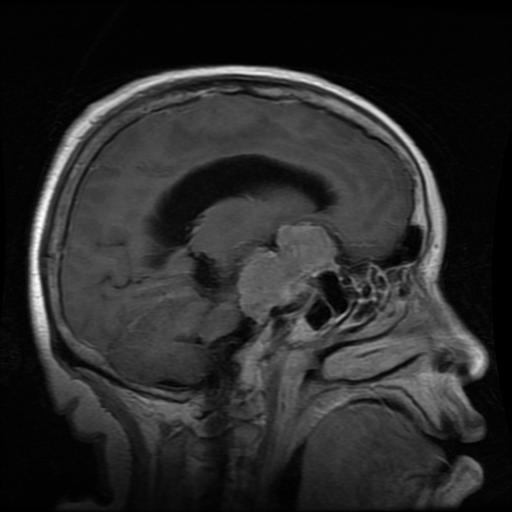
Label: meningioma